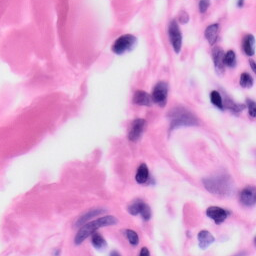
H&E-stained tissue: Skin